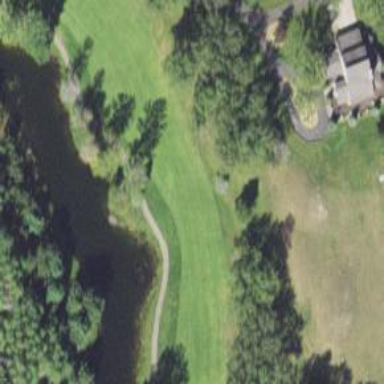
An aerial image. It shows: Path designated for golf carts.